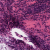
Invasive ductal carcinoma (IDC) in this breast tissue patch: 0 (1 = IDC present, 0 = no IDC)